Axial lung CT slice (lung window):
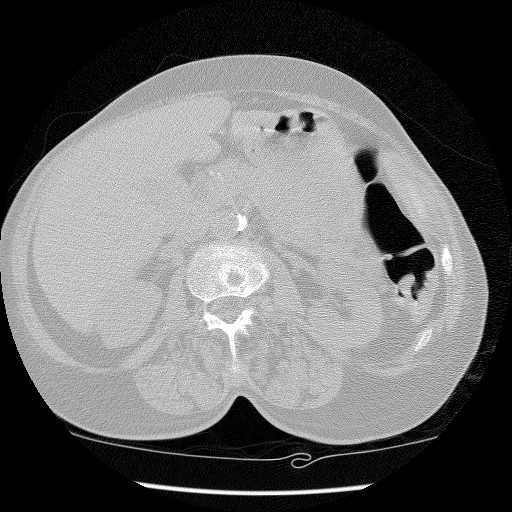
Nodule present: no